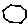
Label: hexagon